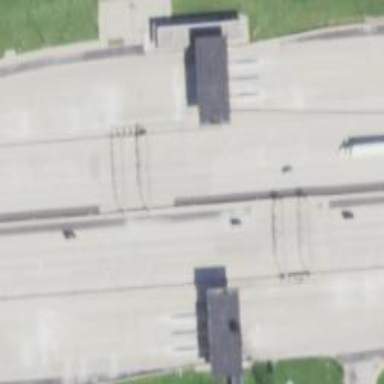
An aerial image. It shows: Toll gantry on the road.